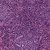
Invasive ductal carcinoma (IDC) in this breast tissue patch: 1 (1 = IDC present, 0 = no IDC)